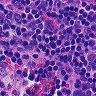
Metastatic tissue present: no